Current action and preconditions to check: trajectory_clear

Your task: For each precondition in the list above, predict whether it will hold at this action.

Consider the current scene as observed from the mobile robot's camera, and analyze the predicted future states of all dynamic agents (e.g., people, animals, vehicles, or any moving entities) within the NEXT SECOND.

IMPORTANT: Only answer "very likely" if you are absolutely certain—based on strong, clear evidence—that a dynamic agent will violate the precondition in the predicted future state. Do NOT answer "very likely" for unlikely, ambiguous, or low-probability risks.

Ask yourself for each precondition: Is there a high probability, with clear and convincing evidence, that the predicted future states of any dynamic agent will interfere with the predicted future state of the currently executing action within the NEXT SECOND, causing that precondition to fail?

Assess the risk level based on these predictions. Use "likely" or "very likely" if motions create a clear risk of interference.

Use "neutral" or "improbable" if agents are nearby but their predicted paths are clearly diverging or non-conflicting.

Failure Risk Categories: "very improbable", "improbable", "neutral", "likely", "very likely"

Answer Format: Output ONLY the probability_of_failure value from these categories: "very improbable", "improbable", "neutral", "likely", "very likely"

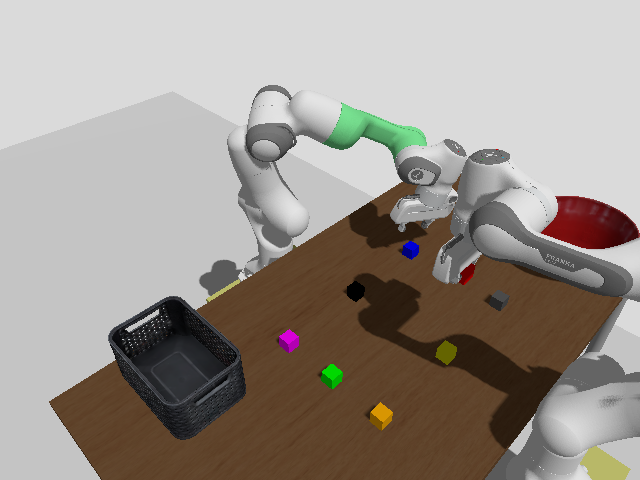

Answer: very improbable